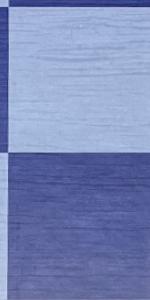
Label: Empty